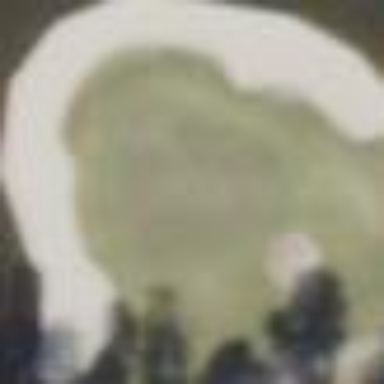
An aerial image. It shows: Sandy area is golf bunker.